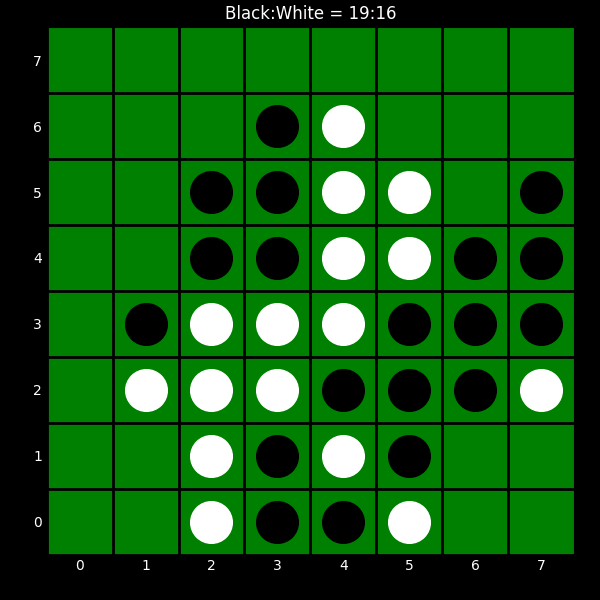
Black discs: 19
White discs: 16